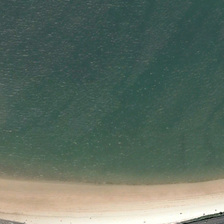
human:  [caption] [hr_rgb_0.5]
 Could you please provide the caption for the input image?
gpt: a large piece of green ocean is near yellow beach .

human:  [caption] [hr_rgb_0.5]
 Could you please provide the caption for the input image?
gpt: a large piece of green ocean is near yellow beach .

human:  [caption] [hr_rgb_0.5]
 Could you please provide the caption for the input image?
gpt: a large piece of green ocean is near yellow beach .

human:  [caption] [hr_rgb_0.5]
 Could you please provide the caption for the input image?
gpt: a large piece of green ocean is near yellow beach .

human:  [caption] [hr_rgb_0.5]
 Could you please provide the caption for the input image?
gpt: a large piece of green ocean is near yellow beach .